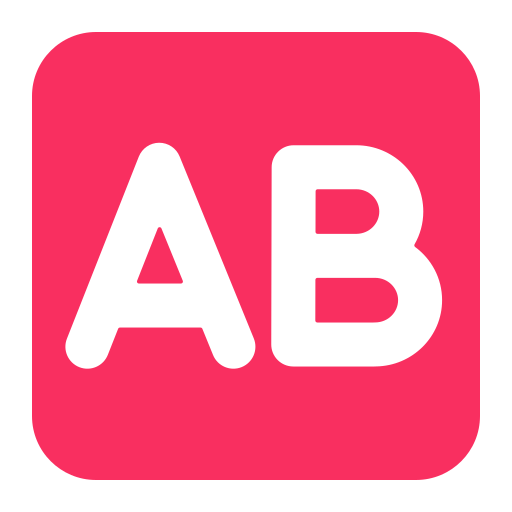
ab button blood type flat